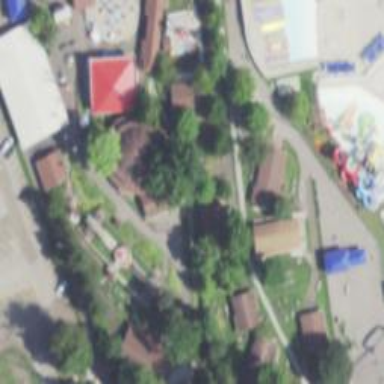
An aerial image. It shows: Miniature railway.